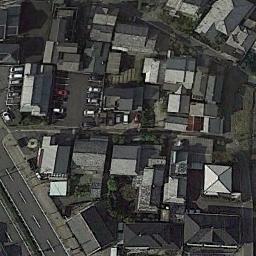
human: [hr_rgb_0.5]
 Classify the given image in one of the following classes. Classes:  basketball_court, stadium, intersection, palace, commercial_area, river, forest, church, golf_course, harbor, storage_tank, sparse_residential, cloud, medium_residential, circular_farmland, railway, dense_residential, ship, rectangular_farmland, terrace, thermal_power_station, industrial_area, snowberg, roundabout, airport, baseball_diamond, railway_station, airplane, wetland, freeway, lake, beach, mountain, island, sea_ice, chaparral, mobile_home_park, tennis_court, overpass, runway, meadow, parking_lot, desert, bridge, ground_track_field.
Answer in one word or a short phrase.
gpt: palace